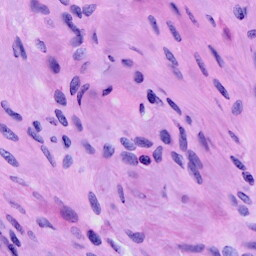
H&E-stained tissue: Cervix